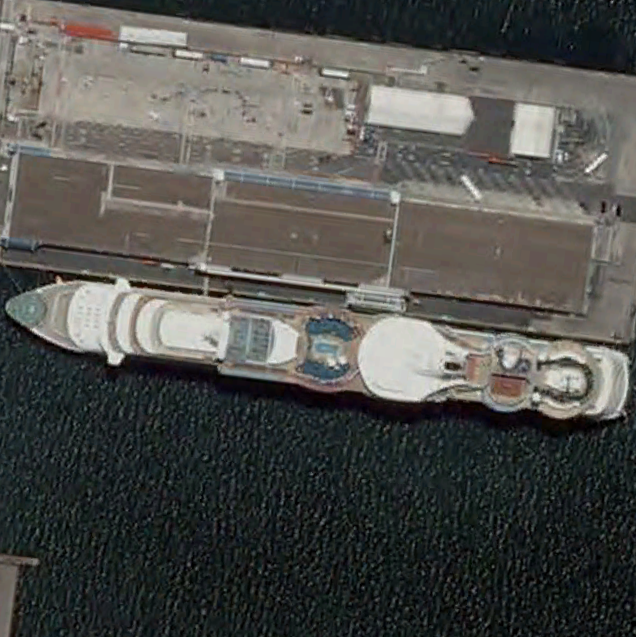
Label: Megayacht